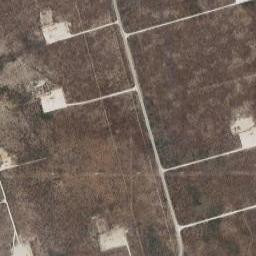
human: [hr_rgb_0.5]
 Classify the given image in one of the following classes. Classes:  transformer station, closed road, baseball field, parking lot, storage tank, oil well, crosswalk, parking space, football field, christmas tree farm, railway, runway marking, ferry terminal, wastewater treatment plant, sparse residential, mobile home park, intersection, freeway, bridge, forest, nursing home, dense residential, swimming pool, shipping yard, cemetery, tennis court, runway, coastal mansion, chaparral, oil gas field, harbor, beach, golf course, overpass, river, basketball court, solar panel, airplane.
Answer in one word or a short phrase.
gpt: oil gas field